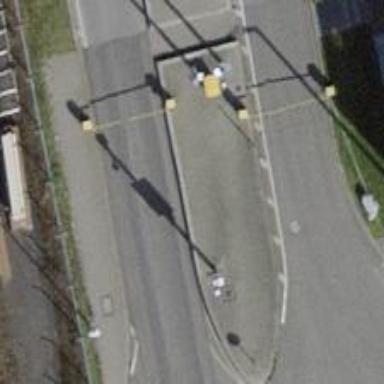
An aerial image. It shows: Lift gate barrier.